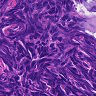
Metastatic tissue present: no